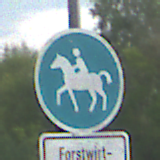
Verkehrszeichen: Reitweg
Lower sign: BesondereFahrzeugeUndTransportgueter7
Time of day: MorningAfternoon
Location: Outdoor (Nature)
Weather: PartlyCloudy
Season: NotSpecified
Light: Natural